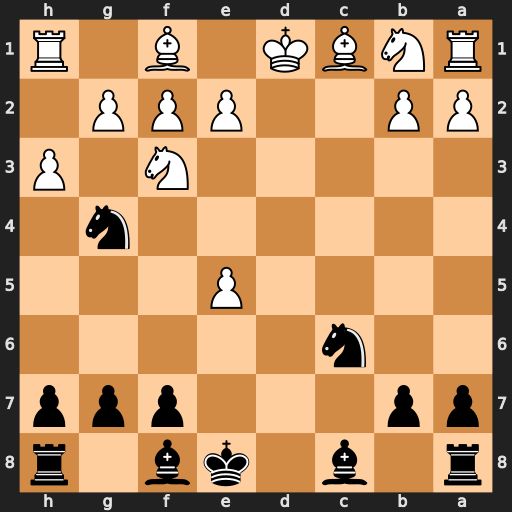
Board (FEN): r1b1kb1r/pp3ppp/2n5/4P3/6n1/5N1P/PP2PPP1/RNBK1B1R
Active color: b
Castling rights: kq
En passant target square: -
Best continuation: Nxf2+ Ke1 Nxh1